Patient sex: M
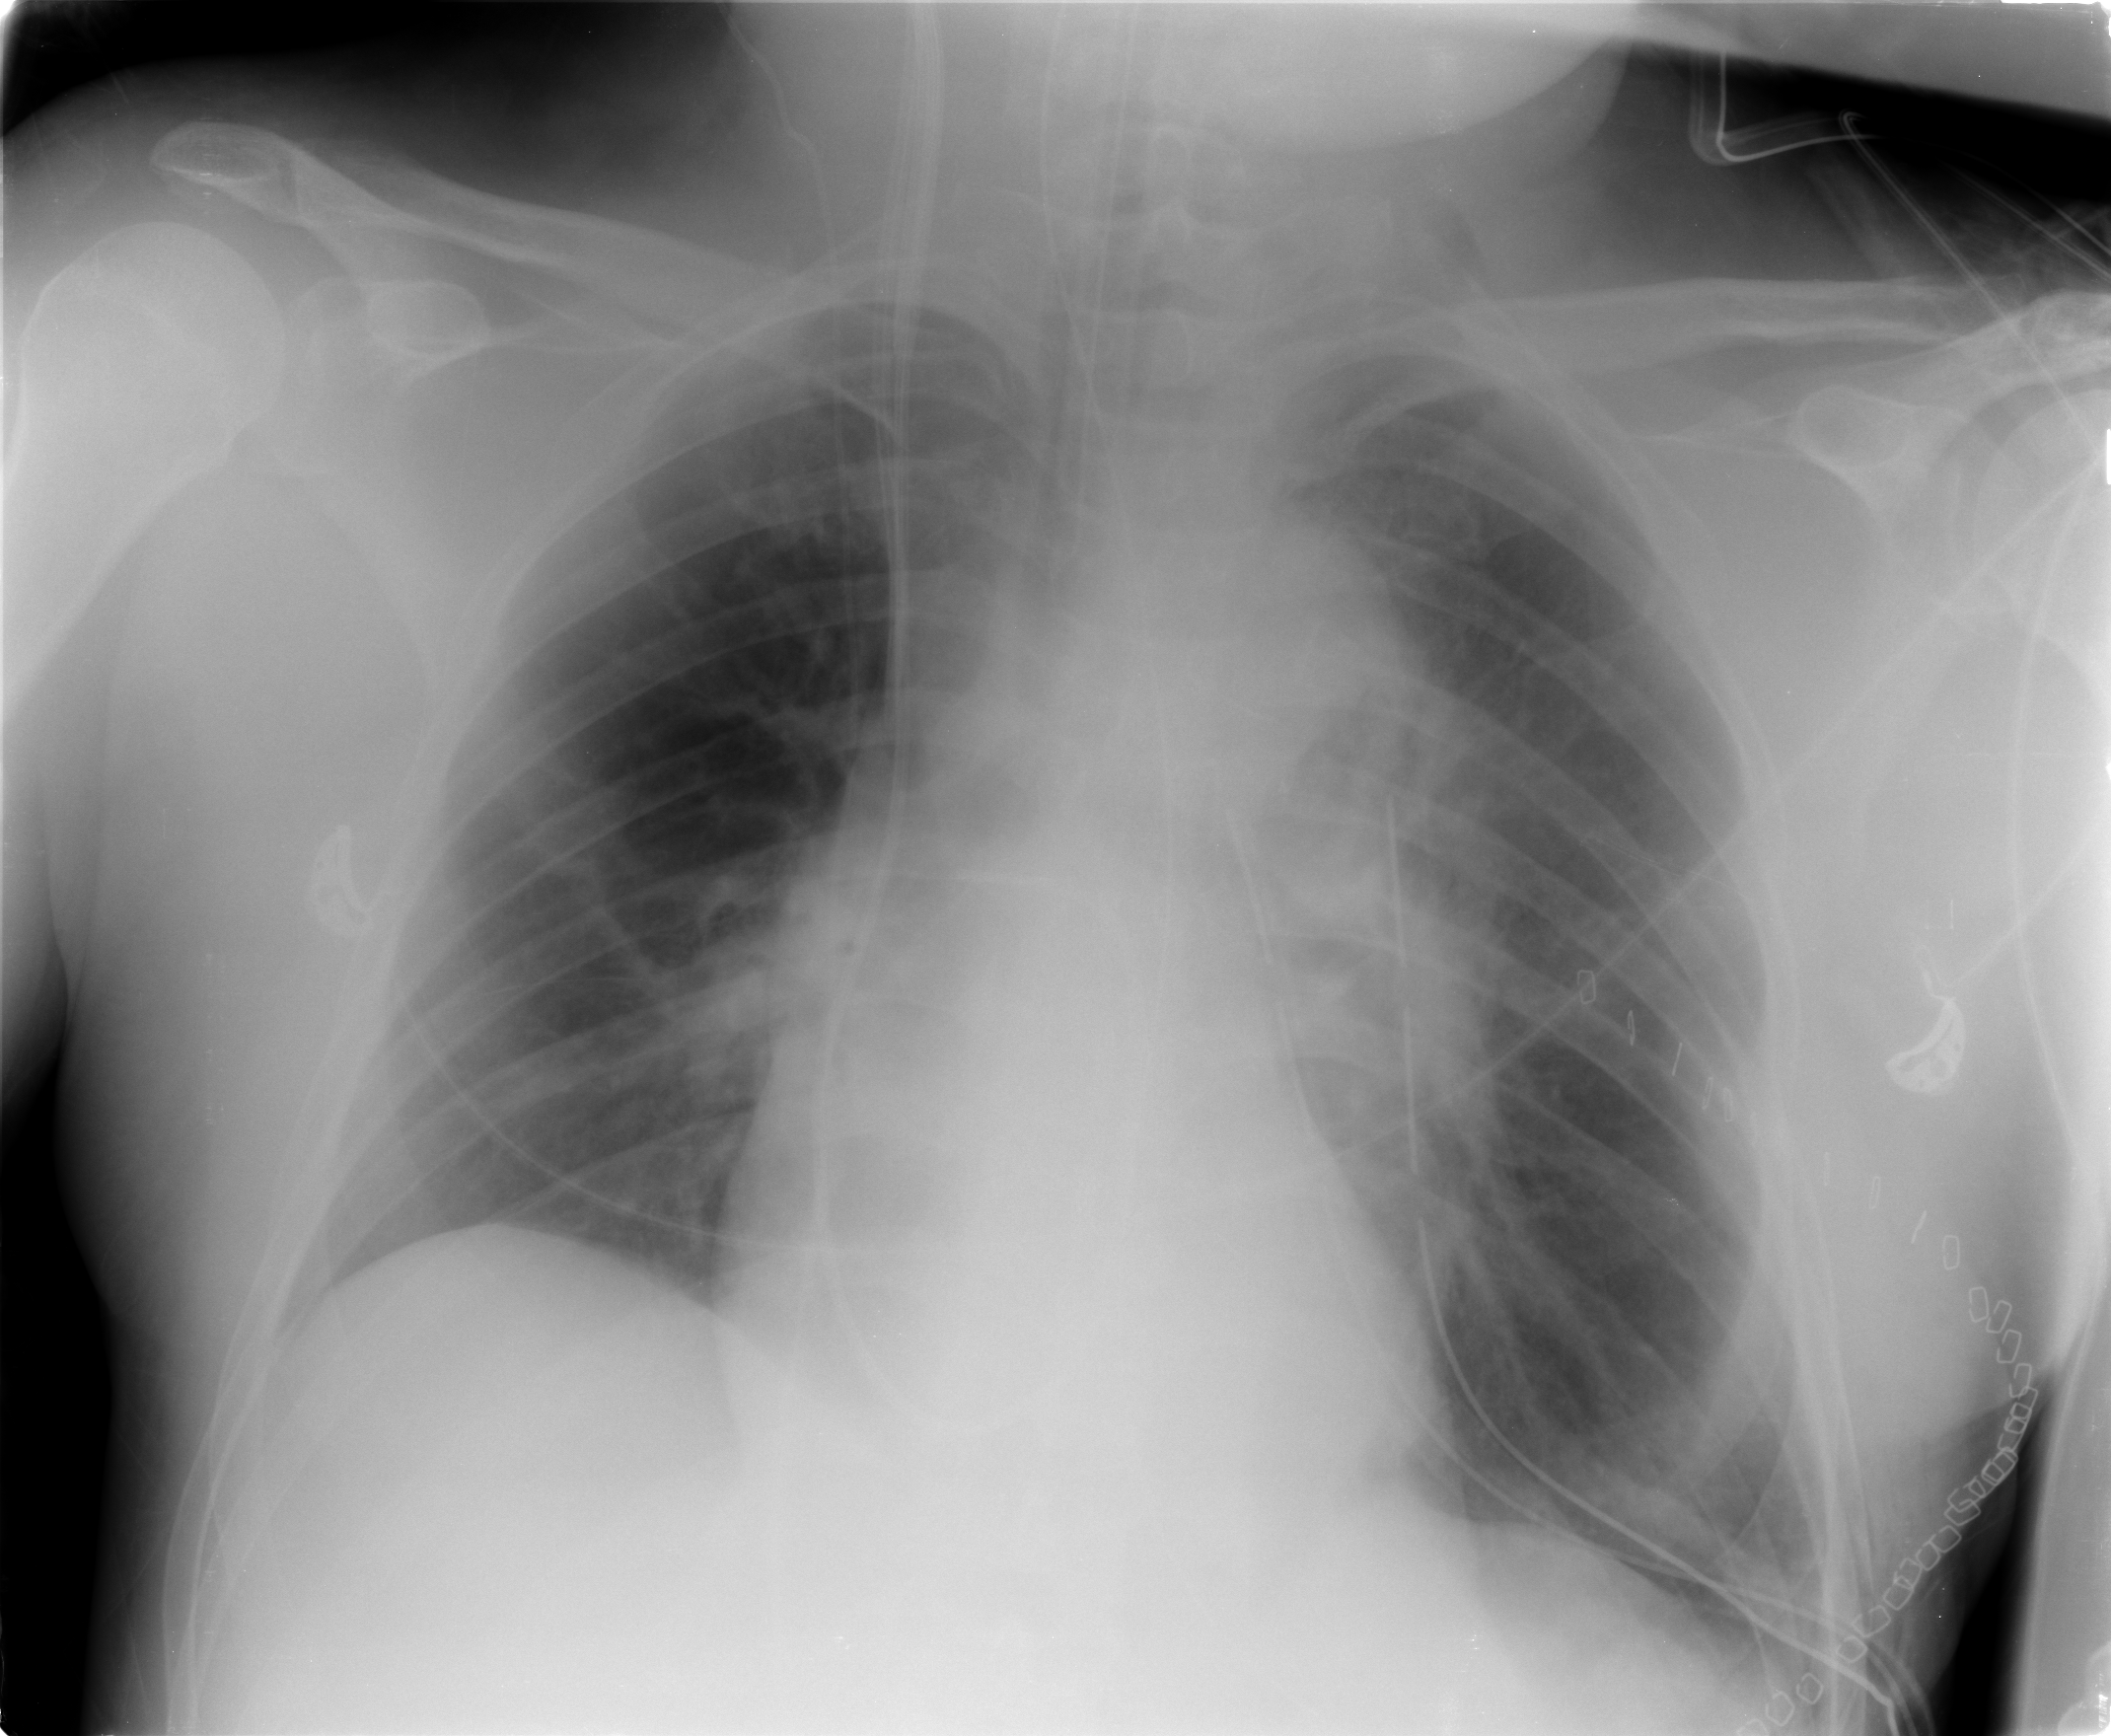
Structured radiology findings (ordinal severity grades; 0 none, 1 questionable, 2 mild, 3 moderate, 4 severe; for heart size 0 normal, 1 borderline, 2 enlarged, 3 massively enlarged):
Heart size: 0
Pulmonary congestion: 0
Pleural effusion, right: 0
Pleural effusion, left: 0
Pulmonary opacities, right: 0
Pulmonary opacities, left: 0
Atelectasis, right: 1
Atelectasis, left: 2